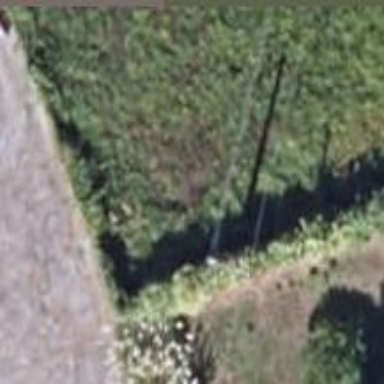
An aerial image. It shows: Power pole.